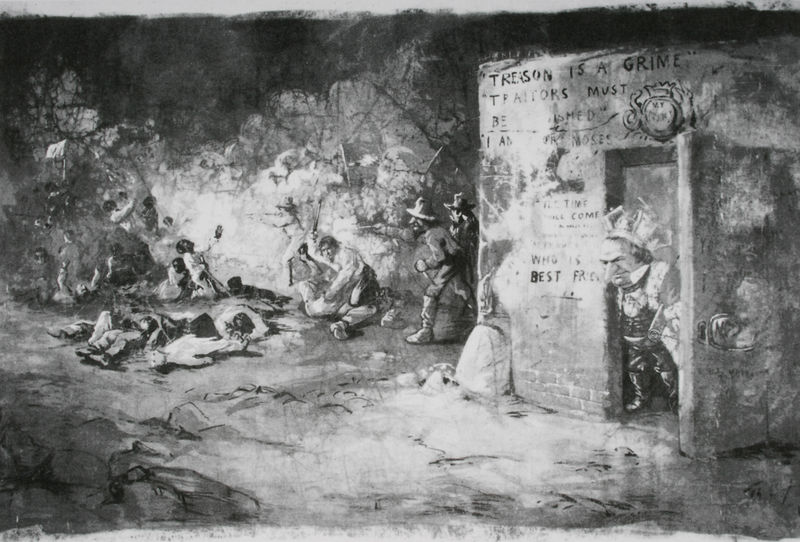
Titel: The Massacre at New Orleans
Künstler: Thomas Nast
Standort: Washington, D.C.
Institution: Library of Congress
Schlagwörter: baum, dunkel, feuer, gruppe, kampf, kopf, mann, umhang, wasser, weiß, aquarell, bäume, menschen, sitzen, frankreich, frau, grau, hell, hut, hüte, licht, männer, nase, schmuck, schwarz, skizze, strasse, szene, tür, zeichnung, gebäude, haus, hund, tier, tiere, weg, leute, symbolismus, bart, hemd, mütze, wand, gesicht, mensch, messer, mord, stehen, stein, steine, tod, tot, busch, büsche, hütte, boden, dunkelheit, mantel, england, höhle, krone, traurig, wald, kreis, sack, schrift, liegen, man, dorf, mauer, ziegel, graphik, amerika, rand, figuren, französisch, angst, gewalt, krieg, schlacht, unruhe, könig, karikatur, inschrift, liegend, tor, flucht, schwarze, tusche, medaillon, lichtung, druck, lithographie, nachts, schwarz weiss, radierung, stich, caricature, illustration, karrikatur, satire, text, waffen, zeitung, überfall, gemetzel, leichen, strafe, tote, waffe, stiefel, entwurf, kopie, tinte, rolle, wappen, bedrohung, gefängnis, putz, gewehr, leid, seuche, gefangene, wesen, dolch, flehen, gedicht, prinz, anglais, getötet, schlangen, versteck, töten, räuber, block, zuschauen, emblem, hinterhalt, schlagen, napoleon, erschlagen, unheimlich, presse, koch, flugblatt, englisch, schießen, grotesk, pistole, gefecht, männr, monster, kronr, überzeichnet, schwarz/weiß, bunker, dessin, wörter, lieen, ärgerlich, gnade, sätze, zeitungen, verrat, pest, verräter, graffiti, flehende, vergewaltigung, freuen, english, misstrauisch, türwächter, krawall, flehender, achlange, bösewicht, ermordete, ermordung4, erschlagene, graffitti, grime, hogarth, reason, treason is a crime, umbrigne, président, treason, is a crome, crime, rfiguren, gravue, traitor, best, 19e, trahison, denkelheit, öten, tooot